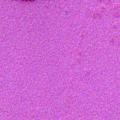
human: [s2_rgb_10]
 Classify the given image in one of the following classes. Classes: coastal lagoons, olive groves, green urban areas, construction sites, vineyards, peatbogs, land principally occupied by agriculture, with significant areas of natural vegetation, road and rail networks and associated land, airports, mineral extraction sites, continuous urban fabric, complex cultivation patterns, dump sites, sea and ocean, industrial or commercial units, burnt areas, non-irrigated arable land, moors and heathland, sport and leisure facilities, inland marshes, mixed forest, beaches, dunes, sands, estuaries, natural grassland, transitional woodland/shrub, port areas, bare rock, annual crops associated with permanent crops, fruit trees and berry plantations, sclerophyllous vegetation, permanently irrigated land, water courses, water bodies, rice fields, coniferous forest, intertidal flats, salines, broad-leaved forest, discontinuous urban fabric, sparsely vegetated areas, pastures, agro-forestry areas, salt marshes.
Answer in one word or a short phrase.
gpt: sea and ocean